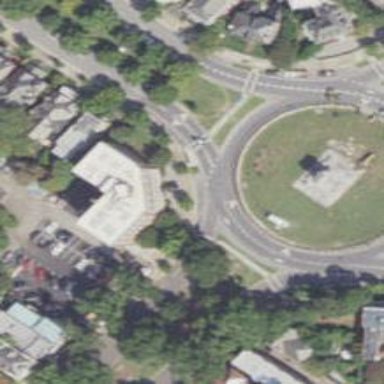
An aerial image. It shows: Roundabout at tertiary road junction.